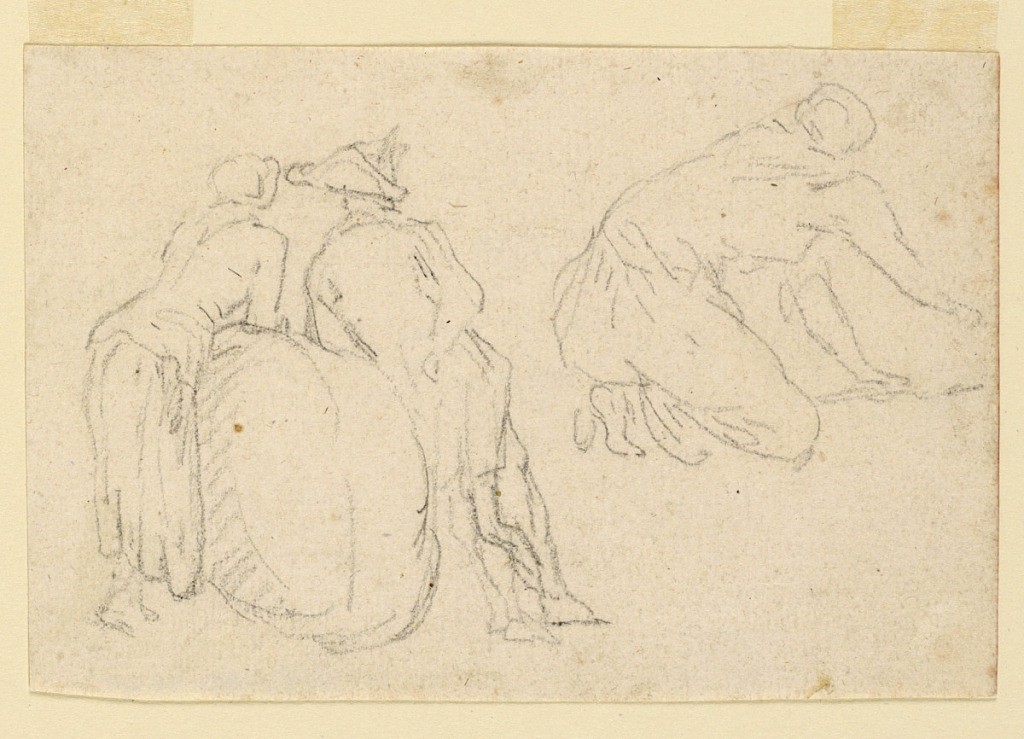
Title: Three Figural Studies
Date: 1725–1735
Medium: Black crayon on paper
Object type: Drawing
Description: At left, a man and woman seen from the back, leaning on a sack. At right, a kneeling figure at work.